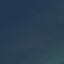
Land use / land cover class: SeaLake